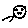
Label: moon